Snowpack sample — Loveland Pass, Silver Plume, Colorado, USA (1/12/25, 11:40 AM MST)
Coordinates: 39.66, -105.88
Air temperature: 7 °F
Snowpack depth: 140 cm
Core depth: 10 cm
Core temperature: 41 °F
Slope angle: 11°, slope face: 30°
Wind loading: high
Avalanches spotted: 2
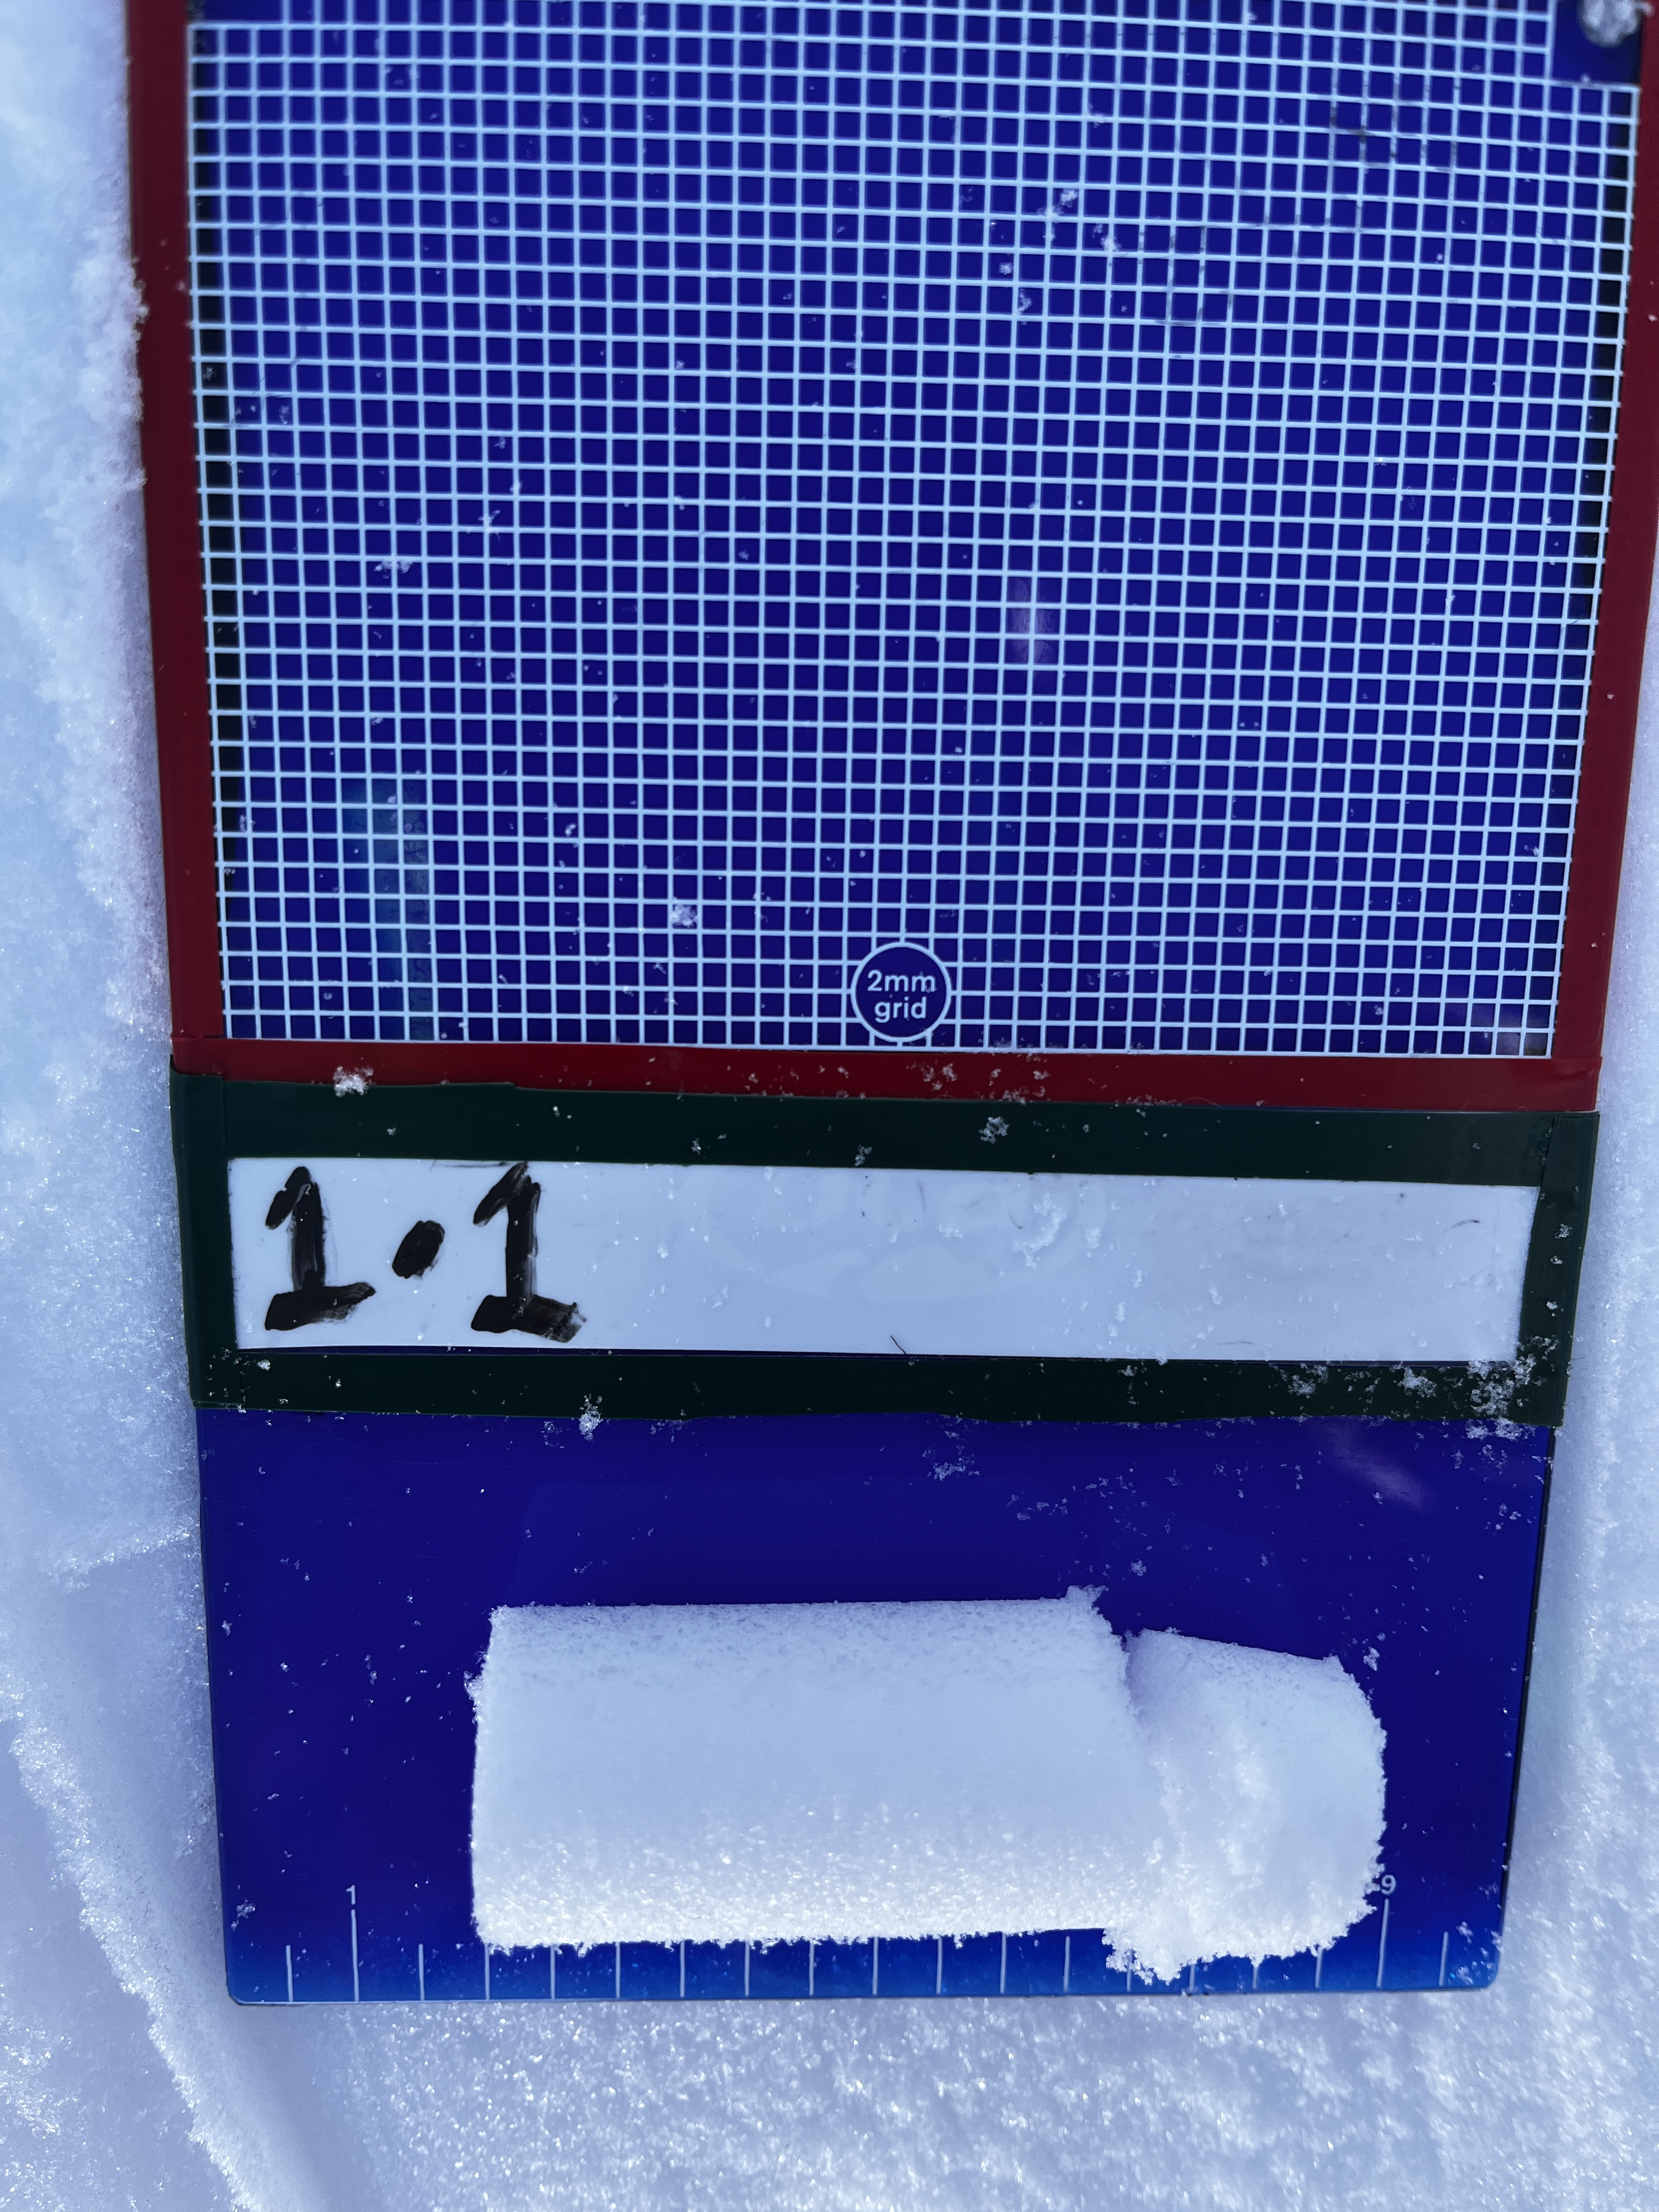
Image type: crystal_card
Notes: Pilot using slightly modified coring method that took too large segment for snow profile picturing, advised not to use in higher level models. Two avalanche on south face nearby, partially cloudy with light snow in the last 24 hours. Lots of wind loading on eastern features.